Frequency: 55000
Velocity: 0,1705
Power: 27
Pulse duration: 0,0000001
Pass count: 1
Magnification: 10
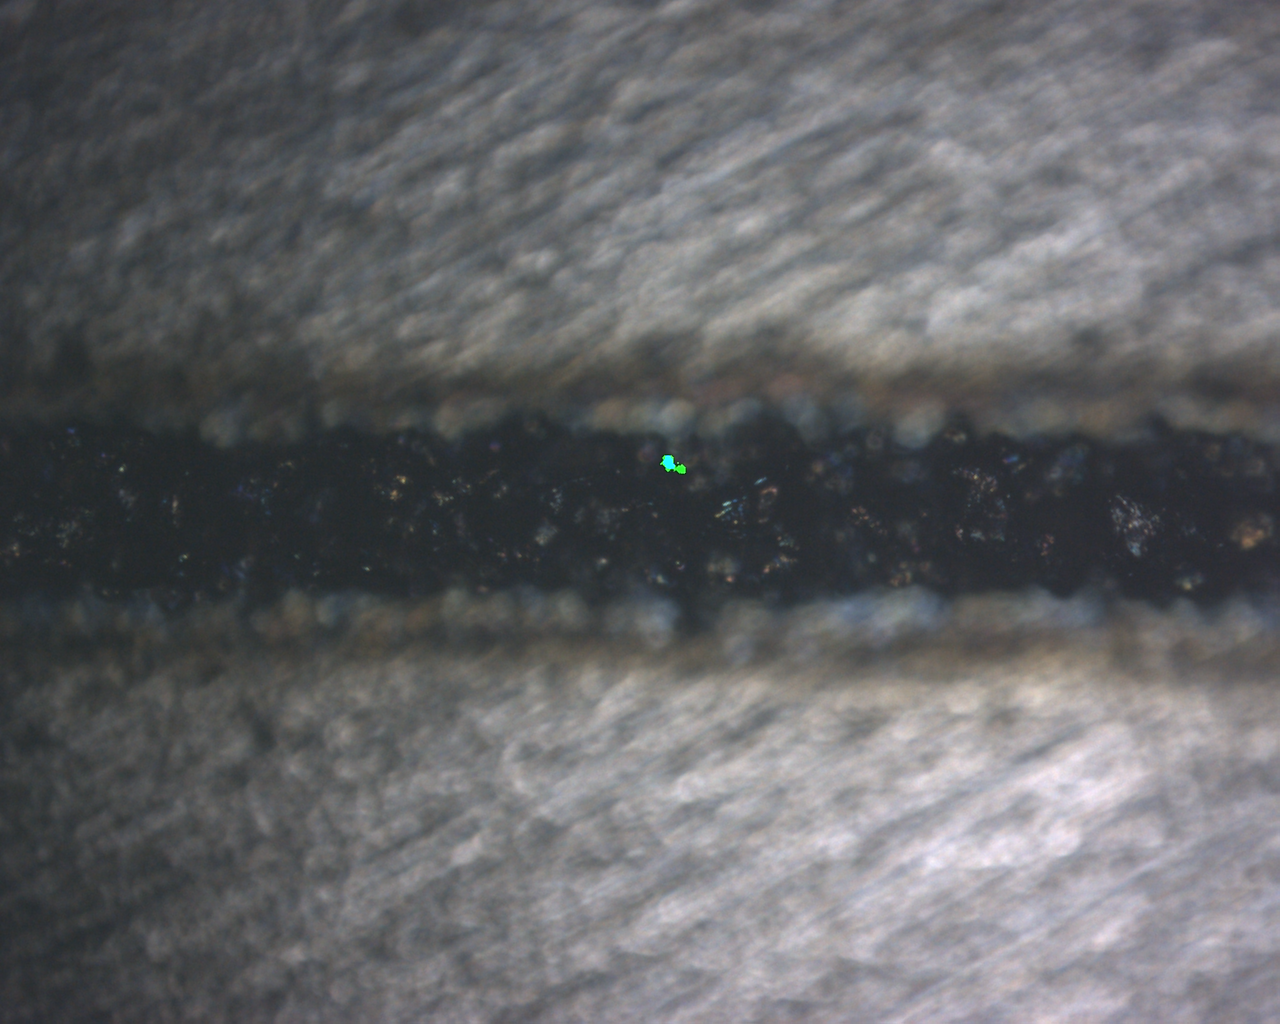
Measured width: 131.078
Other width: 72.649